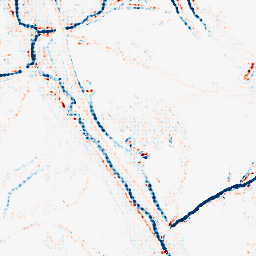
Category: morphological
Decomposition family: morphological_diamond
Decomposition parameters: operation: average
radius: 3
Upsampling method: sinc_blackman
Upsampling parameters: scale: 4
kernel_size: 4
Upsampling scale: 4